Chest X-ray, PA view. Patient: 42 years old, sex M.
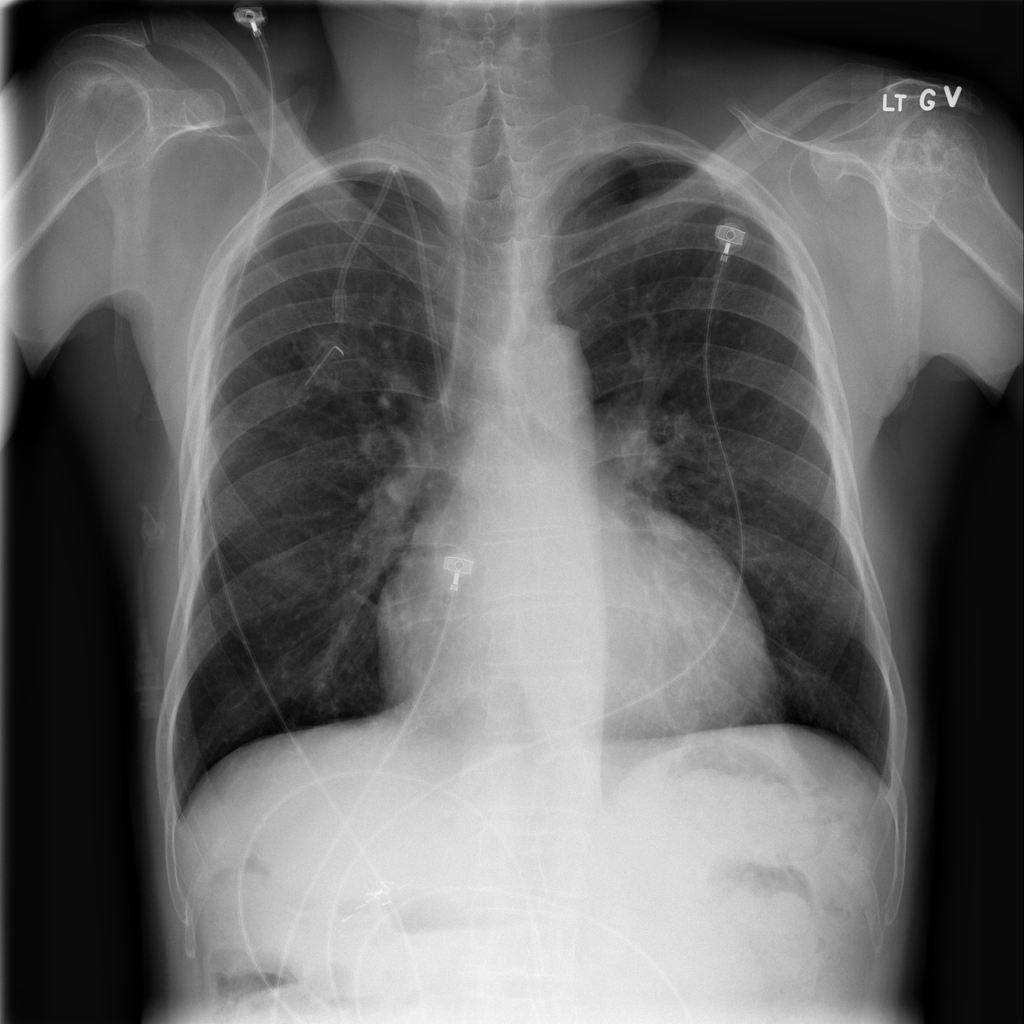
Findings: No Finding